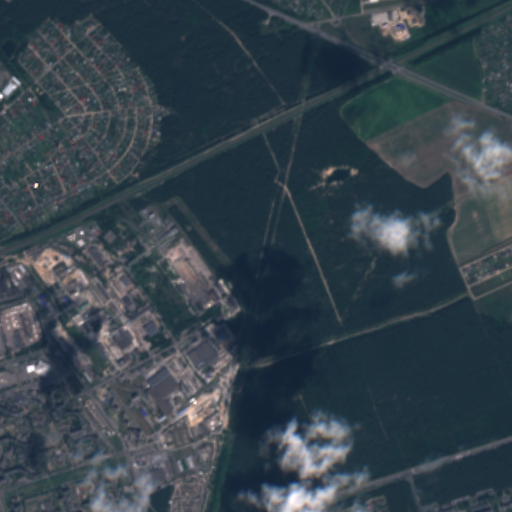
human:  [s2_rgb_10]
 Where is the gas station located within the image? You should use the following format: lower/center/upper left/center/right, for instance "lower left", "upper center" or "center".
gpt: The gas station is located in the lower center of the image.
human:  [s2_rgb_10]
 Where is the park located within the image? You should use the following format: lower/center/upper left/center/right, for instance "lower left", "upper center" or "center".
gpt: The park is located in the lower left of the image.
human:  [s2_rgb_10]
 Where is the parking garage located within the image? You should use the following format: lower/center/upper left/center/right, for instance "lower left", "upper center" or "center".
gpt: The parking garage is located in the lower left of the image.
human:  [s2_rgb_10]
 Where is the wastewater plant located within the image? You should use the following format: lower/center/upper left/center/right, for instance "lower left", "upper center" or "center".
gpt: The wastewater plant is located in the center right of the image.
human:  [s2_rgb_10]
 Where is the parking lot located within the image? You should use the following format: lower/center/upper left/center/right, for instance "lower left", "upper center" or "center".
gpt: There is no parking lot in the image.